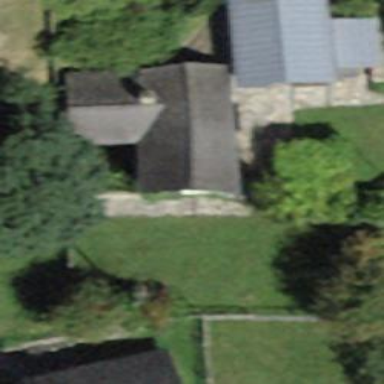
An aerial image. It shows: Hut.